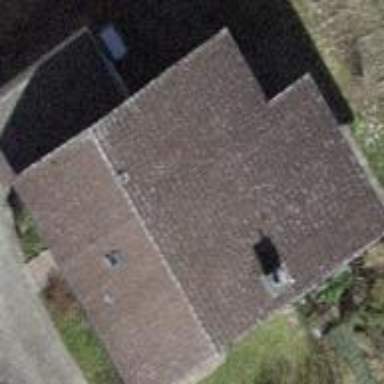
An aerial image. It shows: Residential building with gabled roof. The brown roof is oriented across the building.